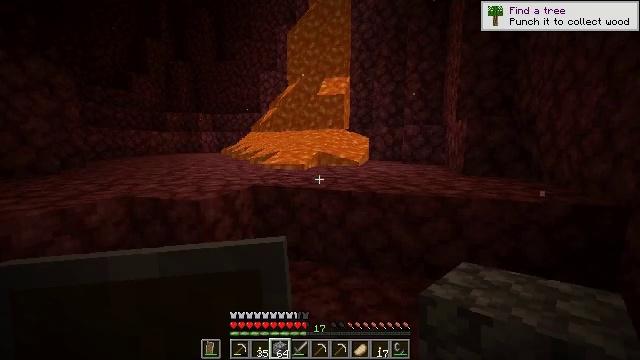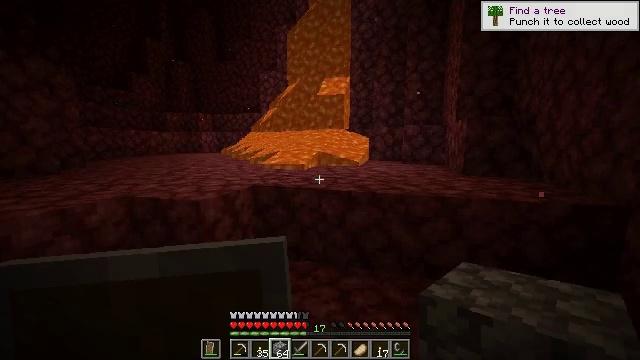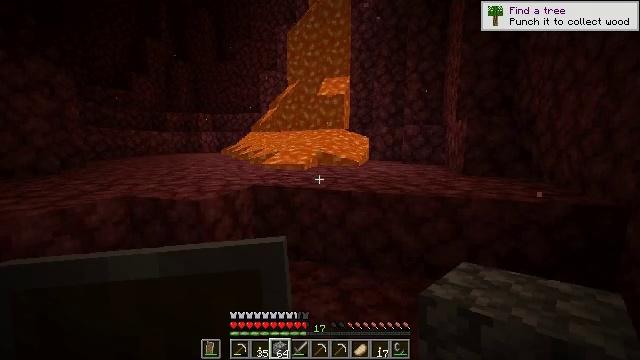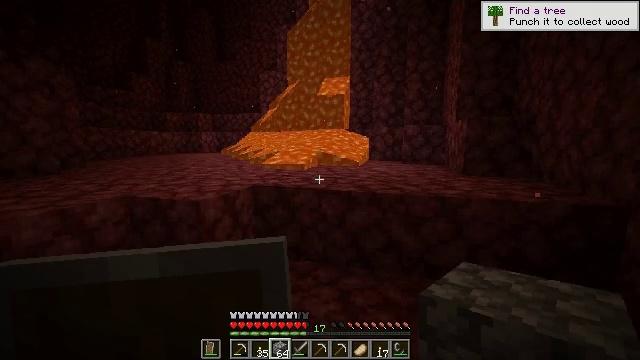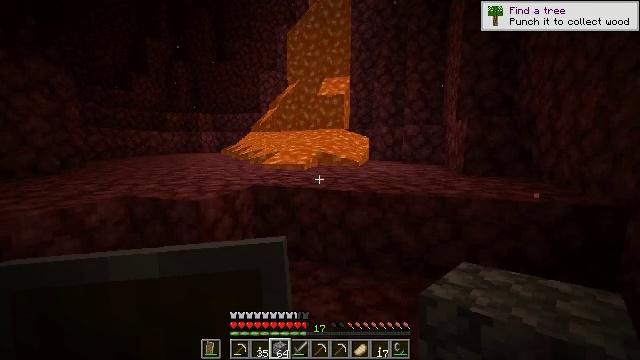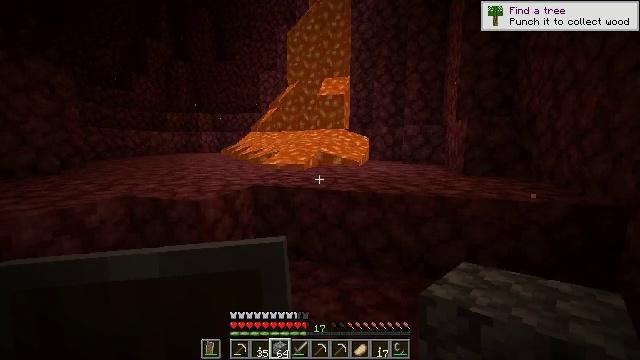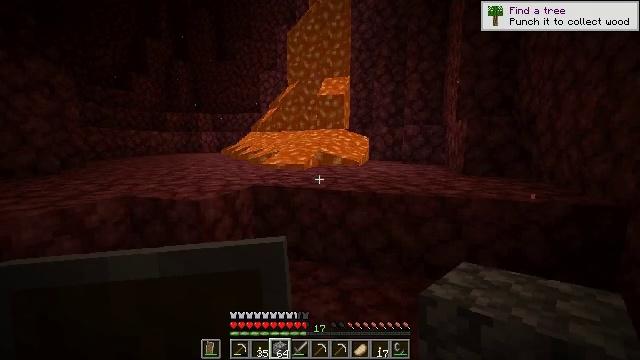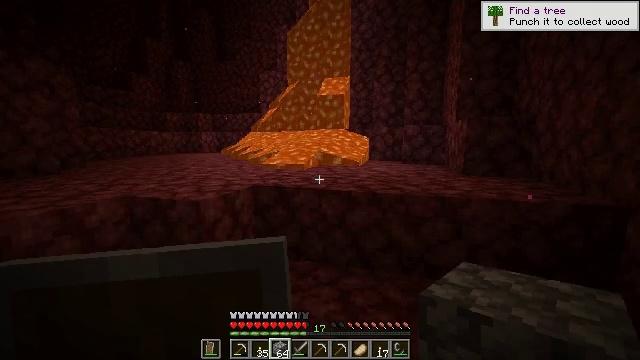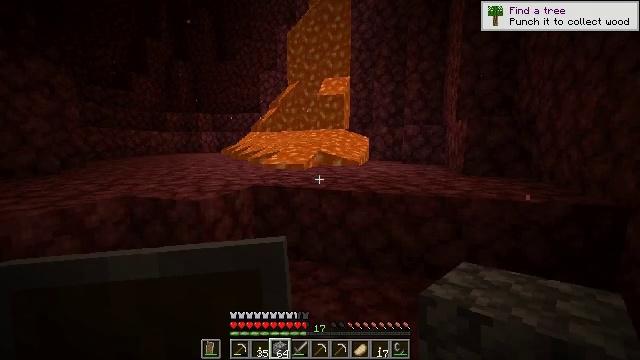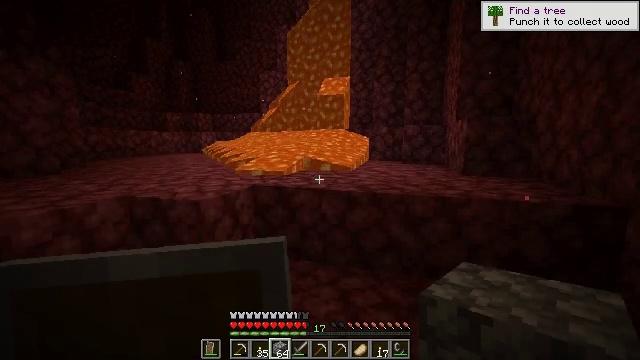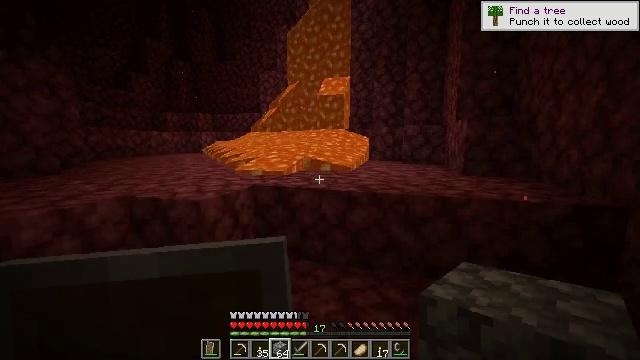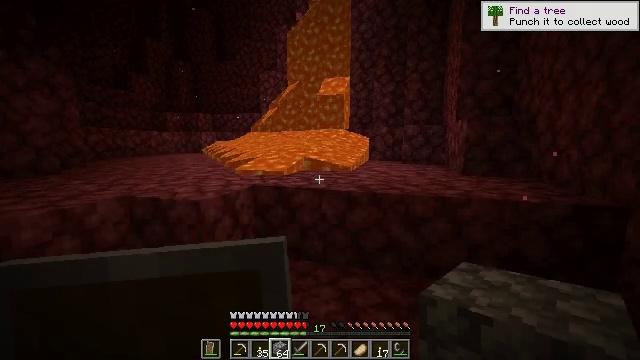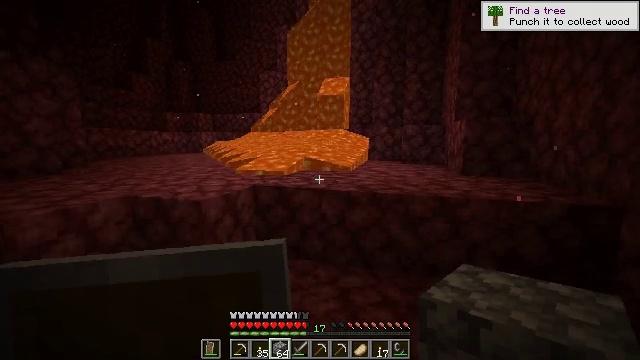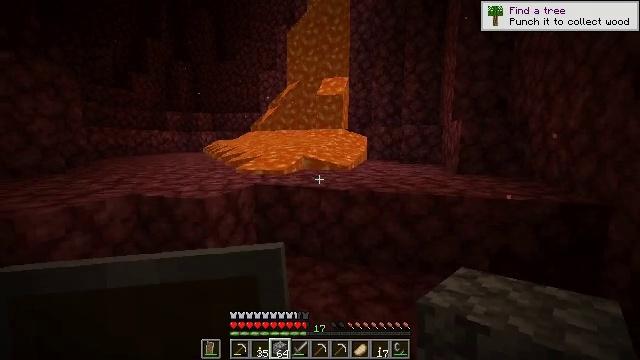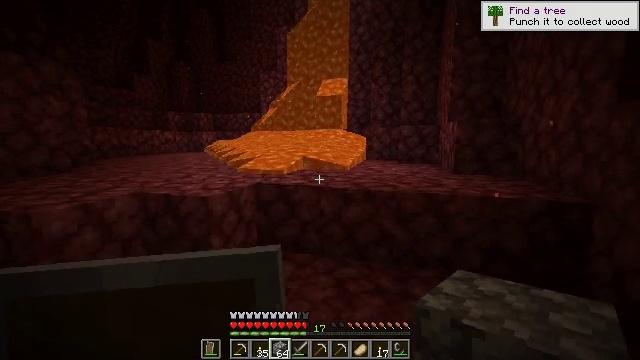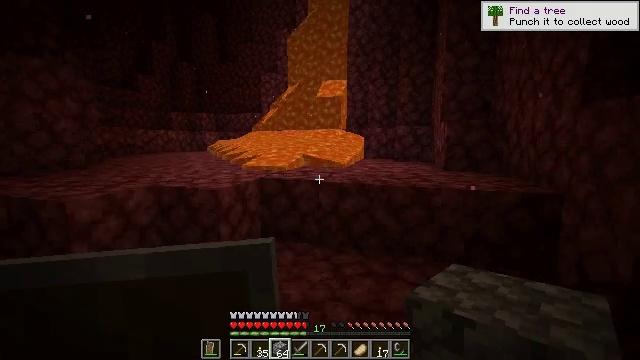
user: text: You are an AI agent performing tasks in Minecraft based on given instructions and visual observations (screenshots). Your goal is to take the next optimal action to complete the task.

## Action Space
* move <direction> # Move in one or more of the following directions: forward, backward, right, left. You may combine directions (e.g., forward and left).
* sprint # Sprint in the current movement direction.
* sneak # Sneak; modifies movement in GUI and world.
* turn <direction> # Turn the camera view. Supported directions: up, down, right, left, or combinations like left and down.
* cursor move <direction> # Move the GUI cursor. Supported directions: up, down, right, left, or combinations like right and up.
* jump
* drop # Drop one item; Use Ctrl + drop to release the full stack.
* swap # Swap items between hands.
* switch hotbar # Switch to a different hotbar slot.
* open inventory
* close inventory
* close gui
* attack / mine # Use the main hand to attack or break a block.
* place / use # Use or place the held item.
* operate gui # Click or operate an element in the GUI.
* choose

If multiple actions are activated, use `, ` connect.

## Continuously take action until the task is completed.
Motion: motion action
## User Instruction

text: Collect netherrack in the Nether.
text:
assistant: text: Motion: no_op
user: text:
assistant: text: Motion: no_op
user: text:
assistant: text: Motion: no_op
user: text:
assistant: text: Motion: no_op
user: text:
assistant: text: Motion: no_op
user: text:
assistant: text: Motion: no_op
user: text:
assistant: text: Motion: no_op
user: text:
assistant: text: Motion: no_op
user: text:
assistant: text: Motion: no_op
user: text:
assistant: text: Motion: no_op
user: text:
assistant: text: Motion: no_op
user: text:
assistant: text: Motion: move back
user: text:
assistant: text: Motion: move back
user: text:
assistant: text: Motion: move back
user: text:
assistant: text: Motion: move back
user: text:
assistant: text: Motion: move back
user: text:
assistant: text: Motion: move back
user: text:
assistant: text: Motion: no_op
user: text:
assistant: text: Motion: no_op
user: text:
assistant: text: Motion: no_op
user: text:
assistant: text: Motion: no_op
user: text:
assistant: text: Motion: no_op
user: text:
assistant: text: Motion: no_op
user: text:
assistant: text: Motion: no_op
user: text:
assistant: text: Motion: no_op
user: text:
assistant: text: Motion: no_op
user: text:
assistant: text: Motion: no_op
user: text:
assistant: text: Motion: no_op
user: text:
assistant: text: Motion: no_op
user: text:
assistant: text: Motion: no_op